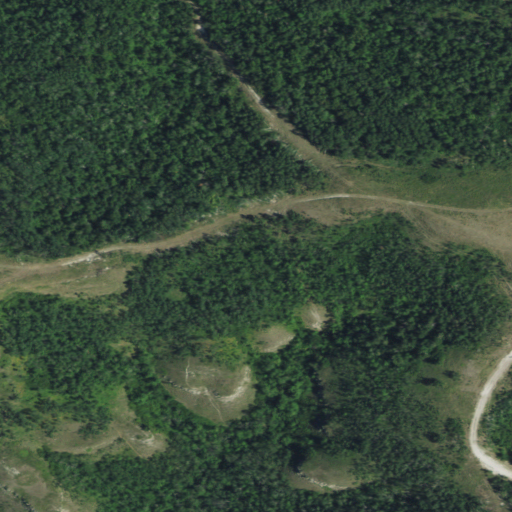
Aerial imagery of mountains in North Dakota named Killdeer Mountains containing evergreen forest, shrub, deciduous forest, and grassland